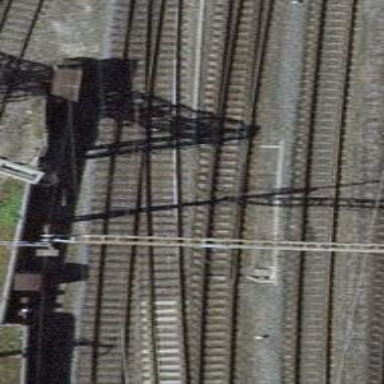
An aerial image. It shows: Single railway track with electrification through contact line.